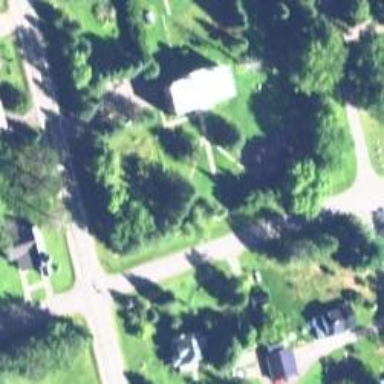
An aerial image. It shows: Alley classified as service road.